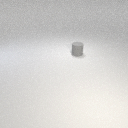
small gray rubber cylinder